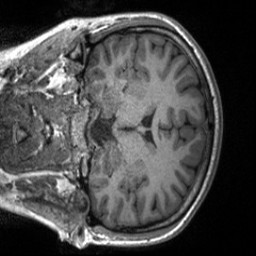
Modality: T1w
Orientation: coronal
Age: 19
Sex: female
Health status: healthy
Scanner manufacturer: siemens
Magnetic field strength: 3 T
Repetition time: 2 s
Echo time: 0.00232 s